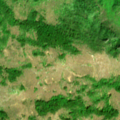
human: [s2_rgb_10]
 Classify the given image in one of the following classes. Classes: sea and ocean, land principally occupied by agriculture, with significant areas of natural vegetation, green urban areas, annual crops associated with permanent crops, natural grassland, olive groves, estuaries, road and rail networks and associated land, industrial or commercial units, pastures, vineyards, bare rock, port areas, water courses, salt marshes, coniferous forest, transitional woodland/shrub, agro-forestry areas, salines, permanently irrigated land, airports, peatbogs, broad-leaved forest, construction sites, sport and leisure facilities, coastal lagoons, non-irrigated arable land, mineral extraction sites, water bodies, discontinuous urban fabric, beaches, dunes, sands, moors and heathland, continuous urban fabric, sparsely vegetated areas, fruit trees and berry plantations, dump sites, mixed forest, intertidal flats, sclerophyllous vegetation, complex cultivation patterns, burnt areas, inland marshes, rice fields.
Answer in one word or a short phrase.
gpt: broad-leaved forest, natural grassland, transitional woodland/shrub